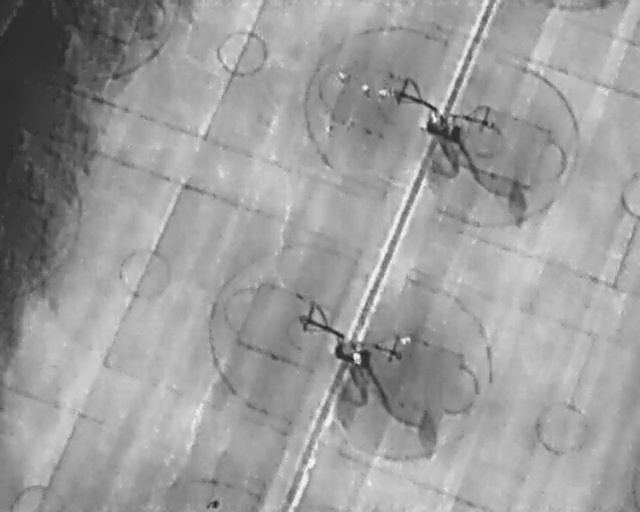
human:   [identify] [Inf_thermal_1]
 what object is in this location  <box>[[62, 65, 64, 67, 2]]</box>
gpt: <ref>1 small person at the center</ref>